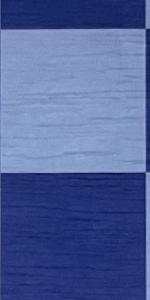
Label: Empty